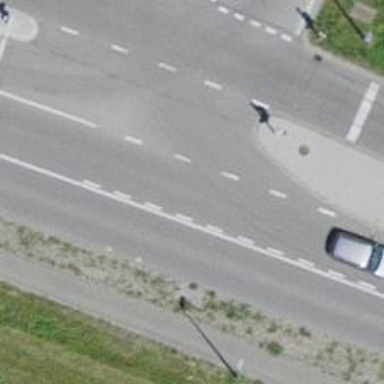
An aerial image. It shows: Secondary road with asphalt surface.